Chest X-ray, PA view. Patient: 33 years old, sex F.
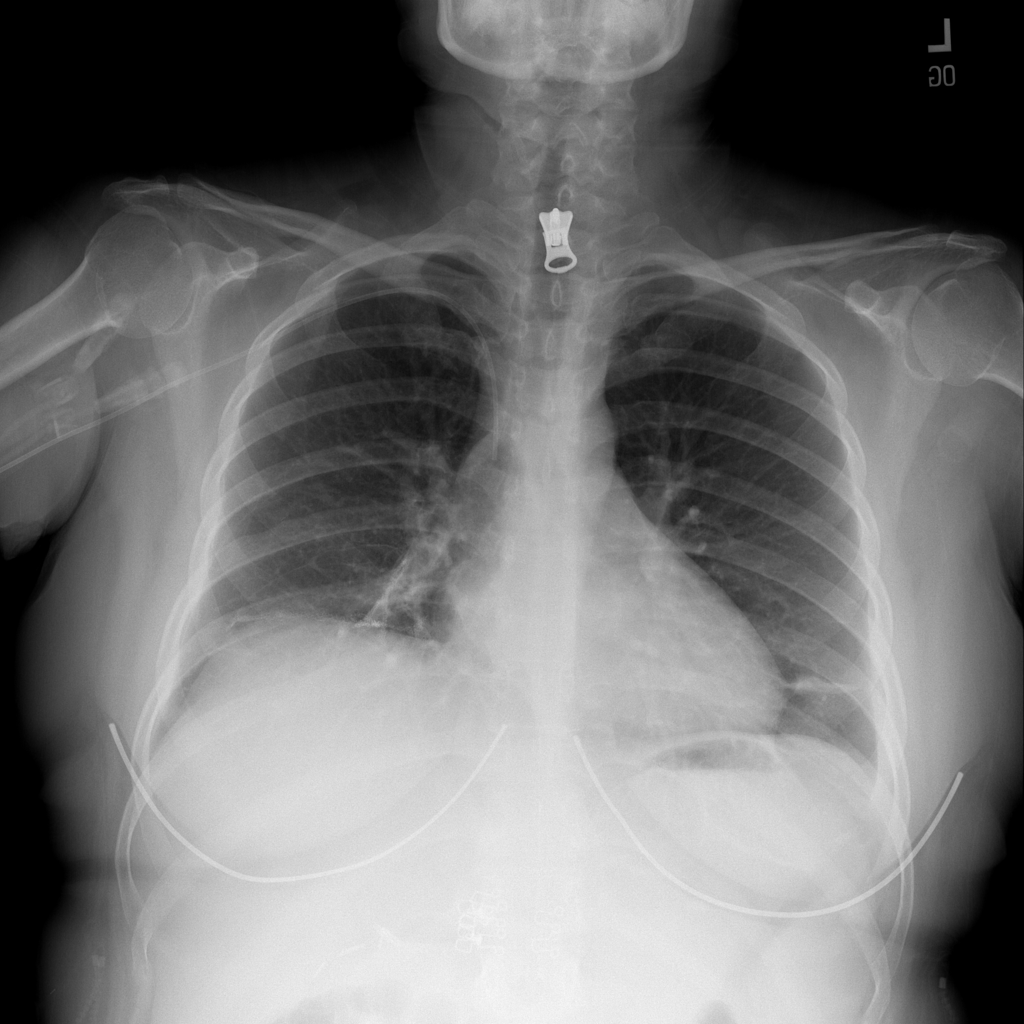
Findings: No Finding